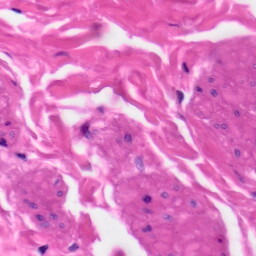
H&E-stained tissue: Skin